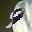
Label: 9